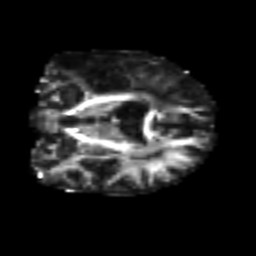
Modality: FA
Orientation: coronal
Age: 46
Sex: male
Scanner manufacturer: siemens
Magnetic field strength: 3 T
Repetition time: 4.999 s
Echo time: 0.07946 s